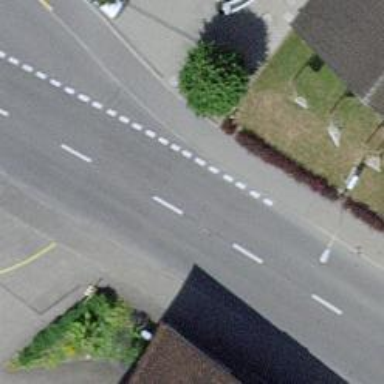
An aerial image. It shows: Secondary road with track for cycling on the left side.